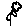
Label: flower